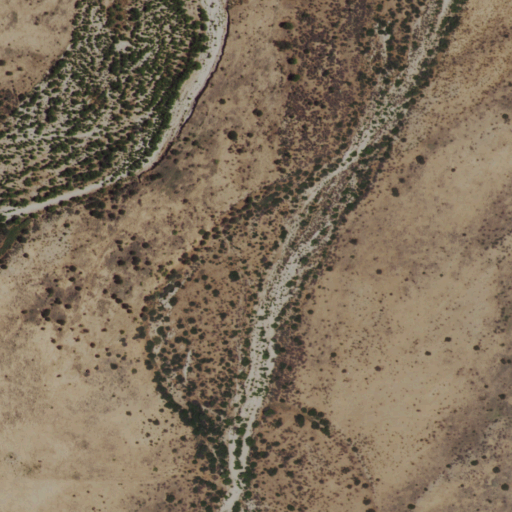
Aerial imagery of valley in New Mexico named Bullis Canyon containing shrub and grassland